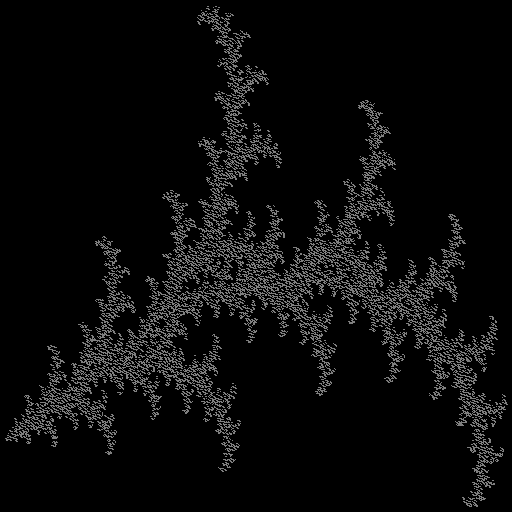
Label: branch